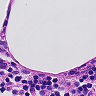
Metastatic tissue present: no